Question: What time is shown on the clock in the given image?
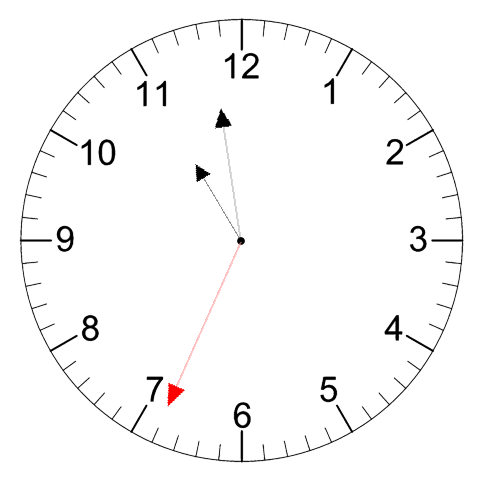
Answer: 10:58:34